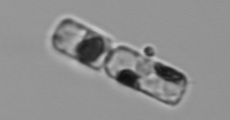
Label: Guinardia_delicatula